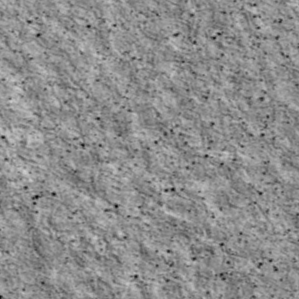
Label: non_frost